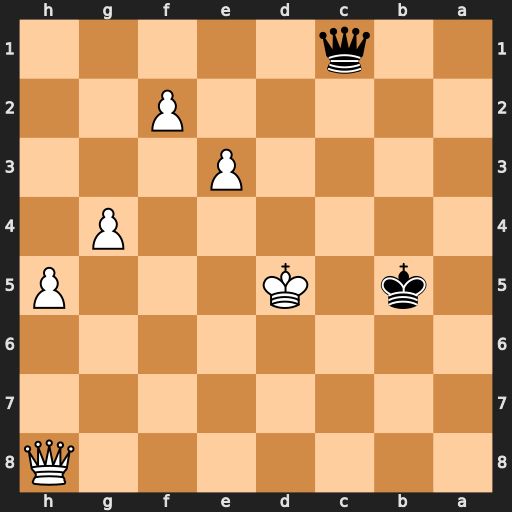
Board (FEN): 7Q/8/8/1k1K3P/6P1/4P3/5P2/2q5
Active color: b
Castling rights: -
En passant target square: -
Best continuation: Qc6+ Ke5 Qc3+ Ke4 Qxh8